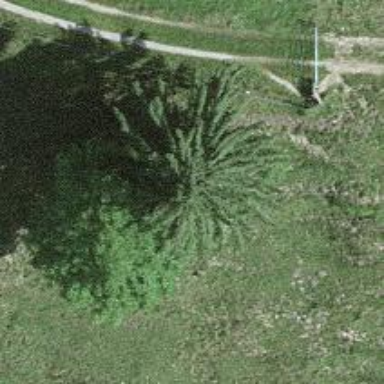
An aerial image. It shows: Single tag "natural: tree."